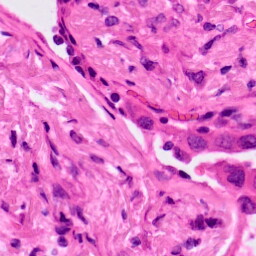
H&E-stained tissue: Lung